Question: I've updated my Visual Studio to 2013 Professional, but in doing so I seem to have lost a lot of the code formatting. I've gone into and reset the defaults. I've even gone , but again I am missing out on a lot of code formatting.
Keywords are highlighted, but any classes etc are not. Other people in my team have upgraded without any problems (I just used the default download installer)
Any help is much appreciated as currently I'm basically just using a glorified version of notepad to code with this below image

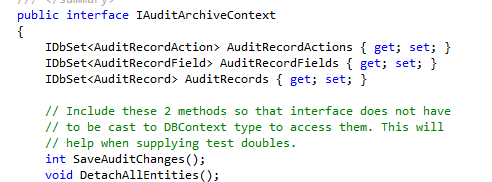
Answer: If you're using Productive Power Tools, . In main menu, the option: Help.
> Otherwise Go to tools in visual studio > Option>TextEditor>C#>See the option for anything you missed . (Am not sure , It's pretty,But it's my small idea only)
See this same discussions :<URL>